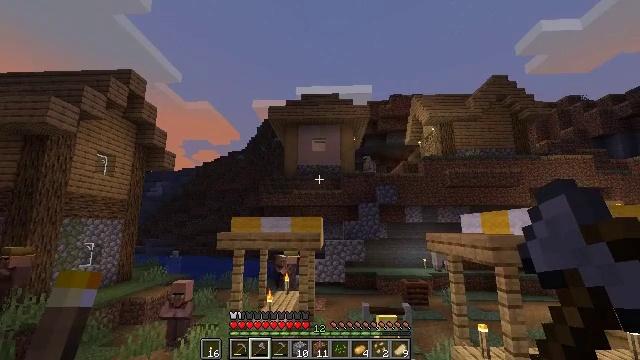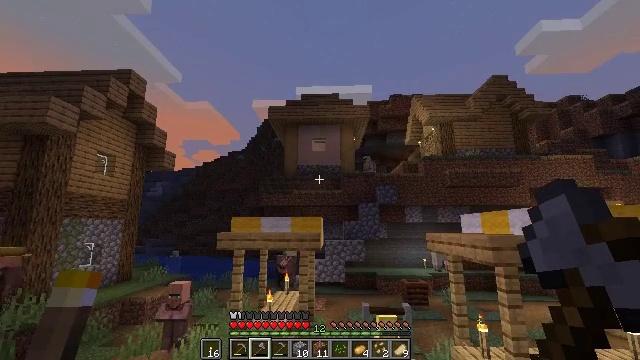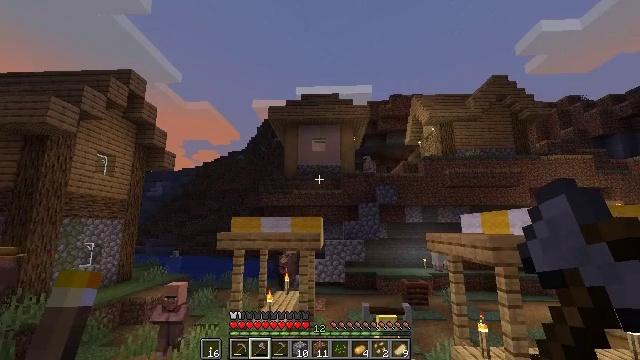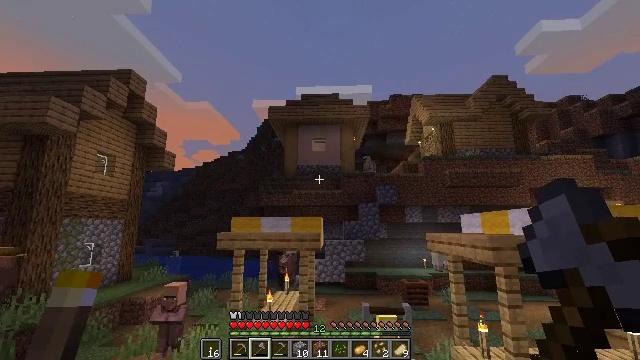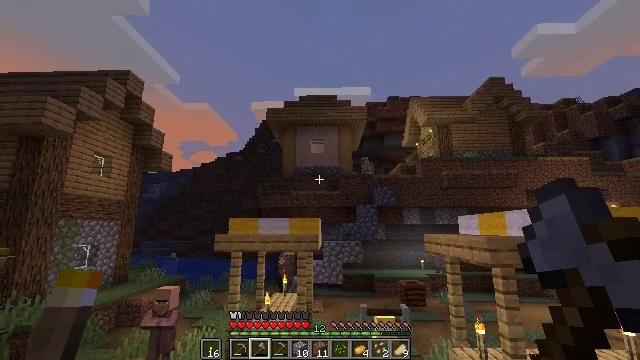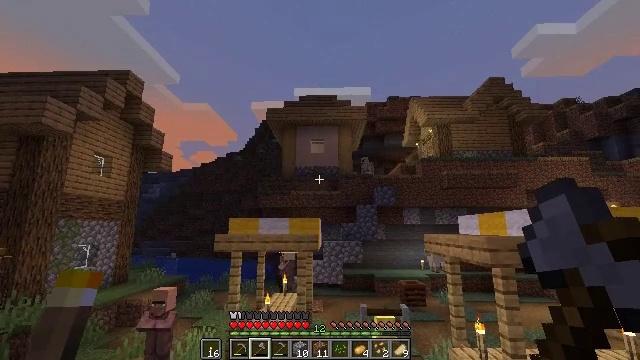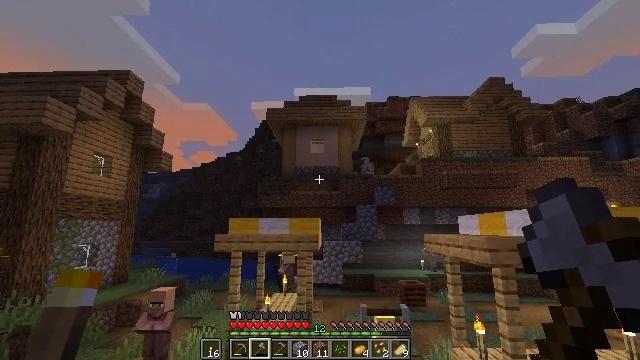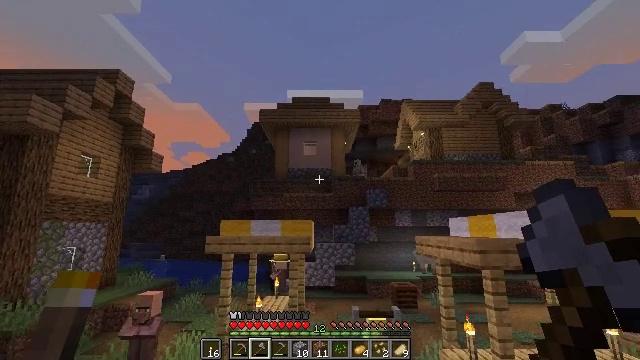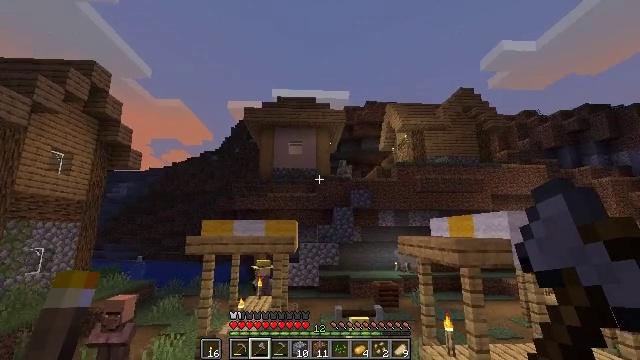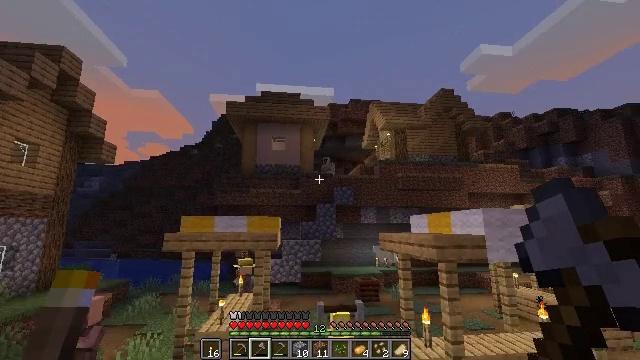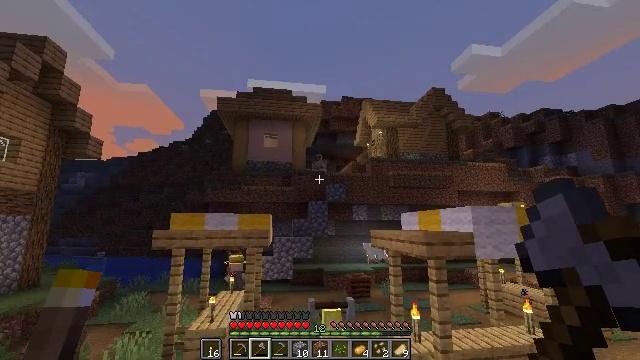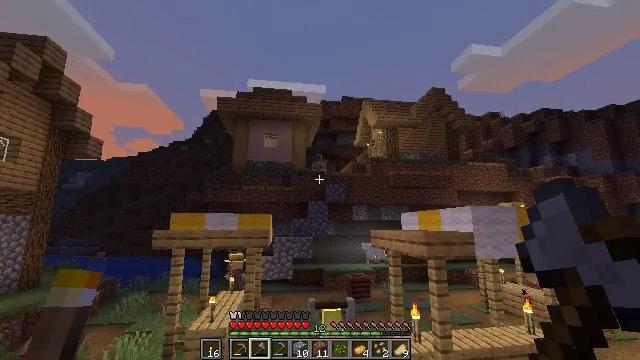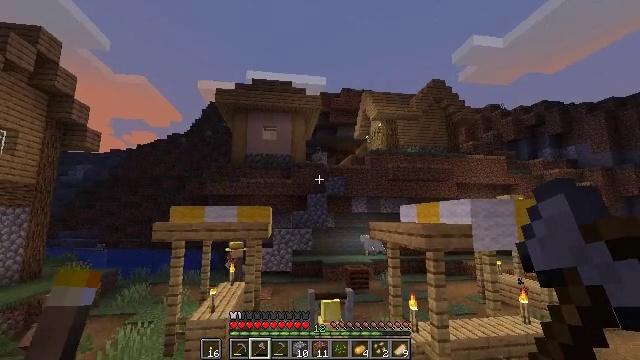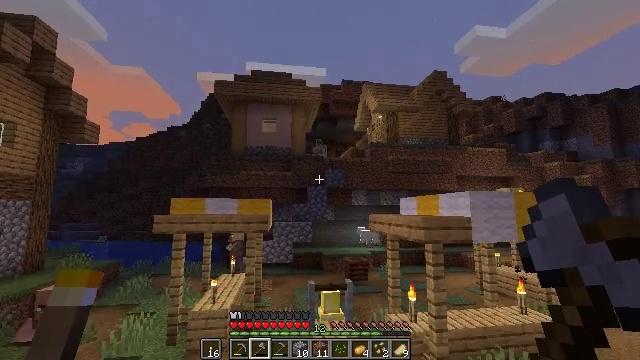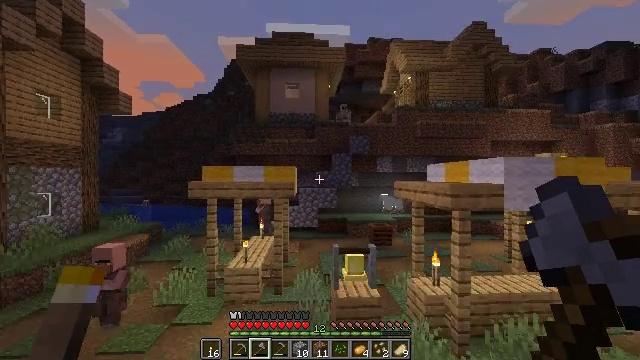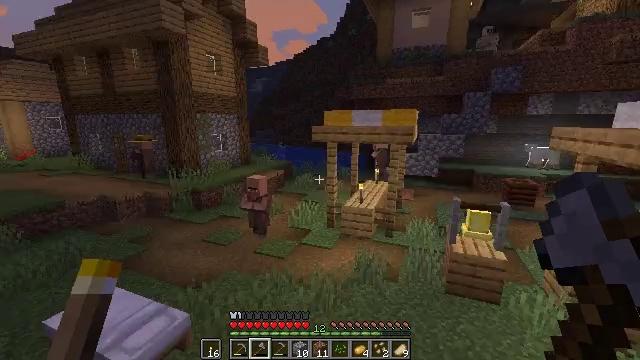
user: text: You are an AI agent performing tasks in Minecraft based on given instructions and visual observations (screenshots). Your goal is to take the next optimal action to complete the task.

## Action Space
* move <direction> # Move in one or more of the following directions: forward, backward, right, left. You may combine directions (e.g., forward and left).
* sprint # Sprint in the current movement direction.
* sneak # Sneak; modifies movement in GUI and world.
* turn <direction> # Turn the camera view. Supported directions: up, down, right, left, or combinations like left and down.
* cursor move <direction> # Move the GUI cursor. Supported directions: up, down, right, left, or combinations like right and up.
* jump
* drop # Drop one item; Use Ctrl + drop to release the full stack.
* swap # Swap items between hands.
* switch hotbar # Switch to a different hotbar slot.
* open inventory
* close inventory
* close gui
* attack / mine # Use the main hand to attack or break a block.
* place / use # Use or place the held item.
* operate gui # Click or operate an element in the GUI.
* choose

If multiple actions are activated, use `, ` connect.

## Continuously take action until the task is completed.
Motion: motion action
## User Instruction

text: Remove the grass path from the ground.
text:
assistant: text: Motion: no_op
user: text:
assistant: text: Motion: no_op
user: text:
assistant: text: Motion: no_op
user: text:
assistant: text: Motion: no_op
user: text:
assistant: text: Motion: no_op
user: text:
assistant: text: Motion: no_op
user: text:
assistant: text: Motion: turn right
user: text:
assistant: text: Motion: turn right
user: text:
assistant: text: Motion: turn right
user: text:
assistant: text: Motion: turn right
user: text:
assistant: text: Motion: no_op
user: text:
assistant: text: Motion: turn down
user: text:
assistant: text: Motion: turn down
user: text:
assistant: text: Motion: turn left and down
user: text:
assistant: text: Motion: turn left and down
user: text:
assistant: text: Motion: turn left and down
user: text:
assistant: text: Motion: turn left and down
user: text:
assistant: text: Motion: no_op
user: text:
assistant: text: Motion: no_op
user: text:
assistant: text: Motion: no_op
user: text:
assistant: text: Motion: no_op
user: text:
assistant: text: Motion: no_op
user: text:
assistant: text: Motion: no_op
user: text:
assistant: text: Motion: turn up
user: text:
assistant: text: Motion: no_op
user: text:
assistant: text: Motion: no_op
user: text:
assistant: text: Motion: no_op
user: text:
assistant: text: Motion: no_op
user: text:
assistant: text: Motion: no_op
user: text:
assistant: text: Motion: no_op